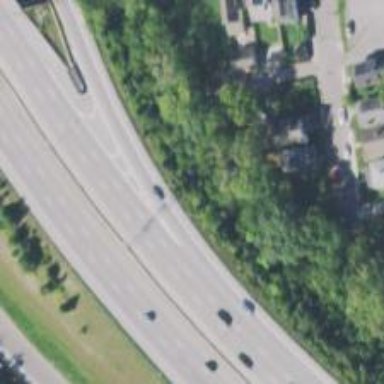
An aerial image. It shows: Motorway with embankment.